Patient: sex M, age 70
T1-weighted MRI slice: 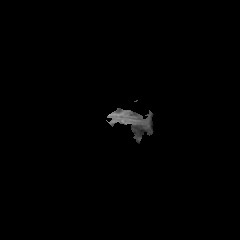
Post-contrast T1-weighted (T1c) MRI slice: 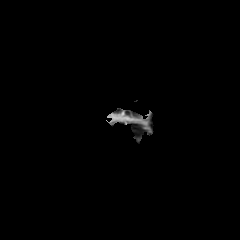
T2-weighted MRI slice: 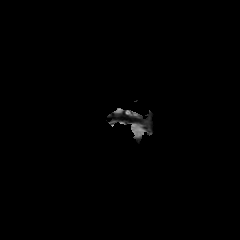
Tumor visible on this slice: no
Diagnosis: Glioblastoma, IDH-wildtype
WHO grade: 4